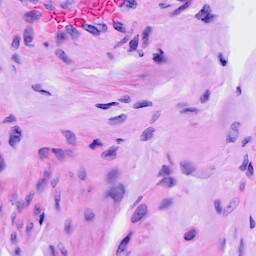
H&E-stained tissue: Ovarian